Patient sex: F
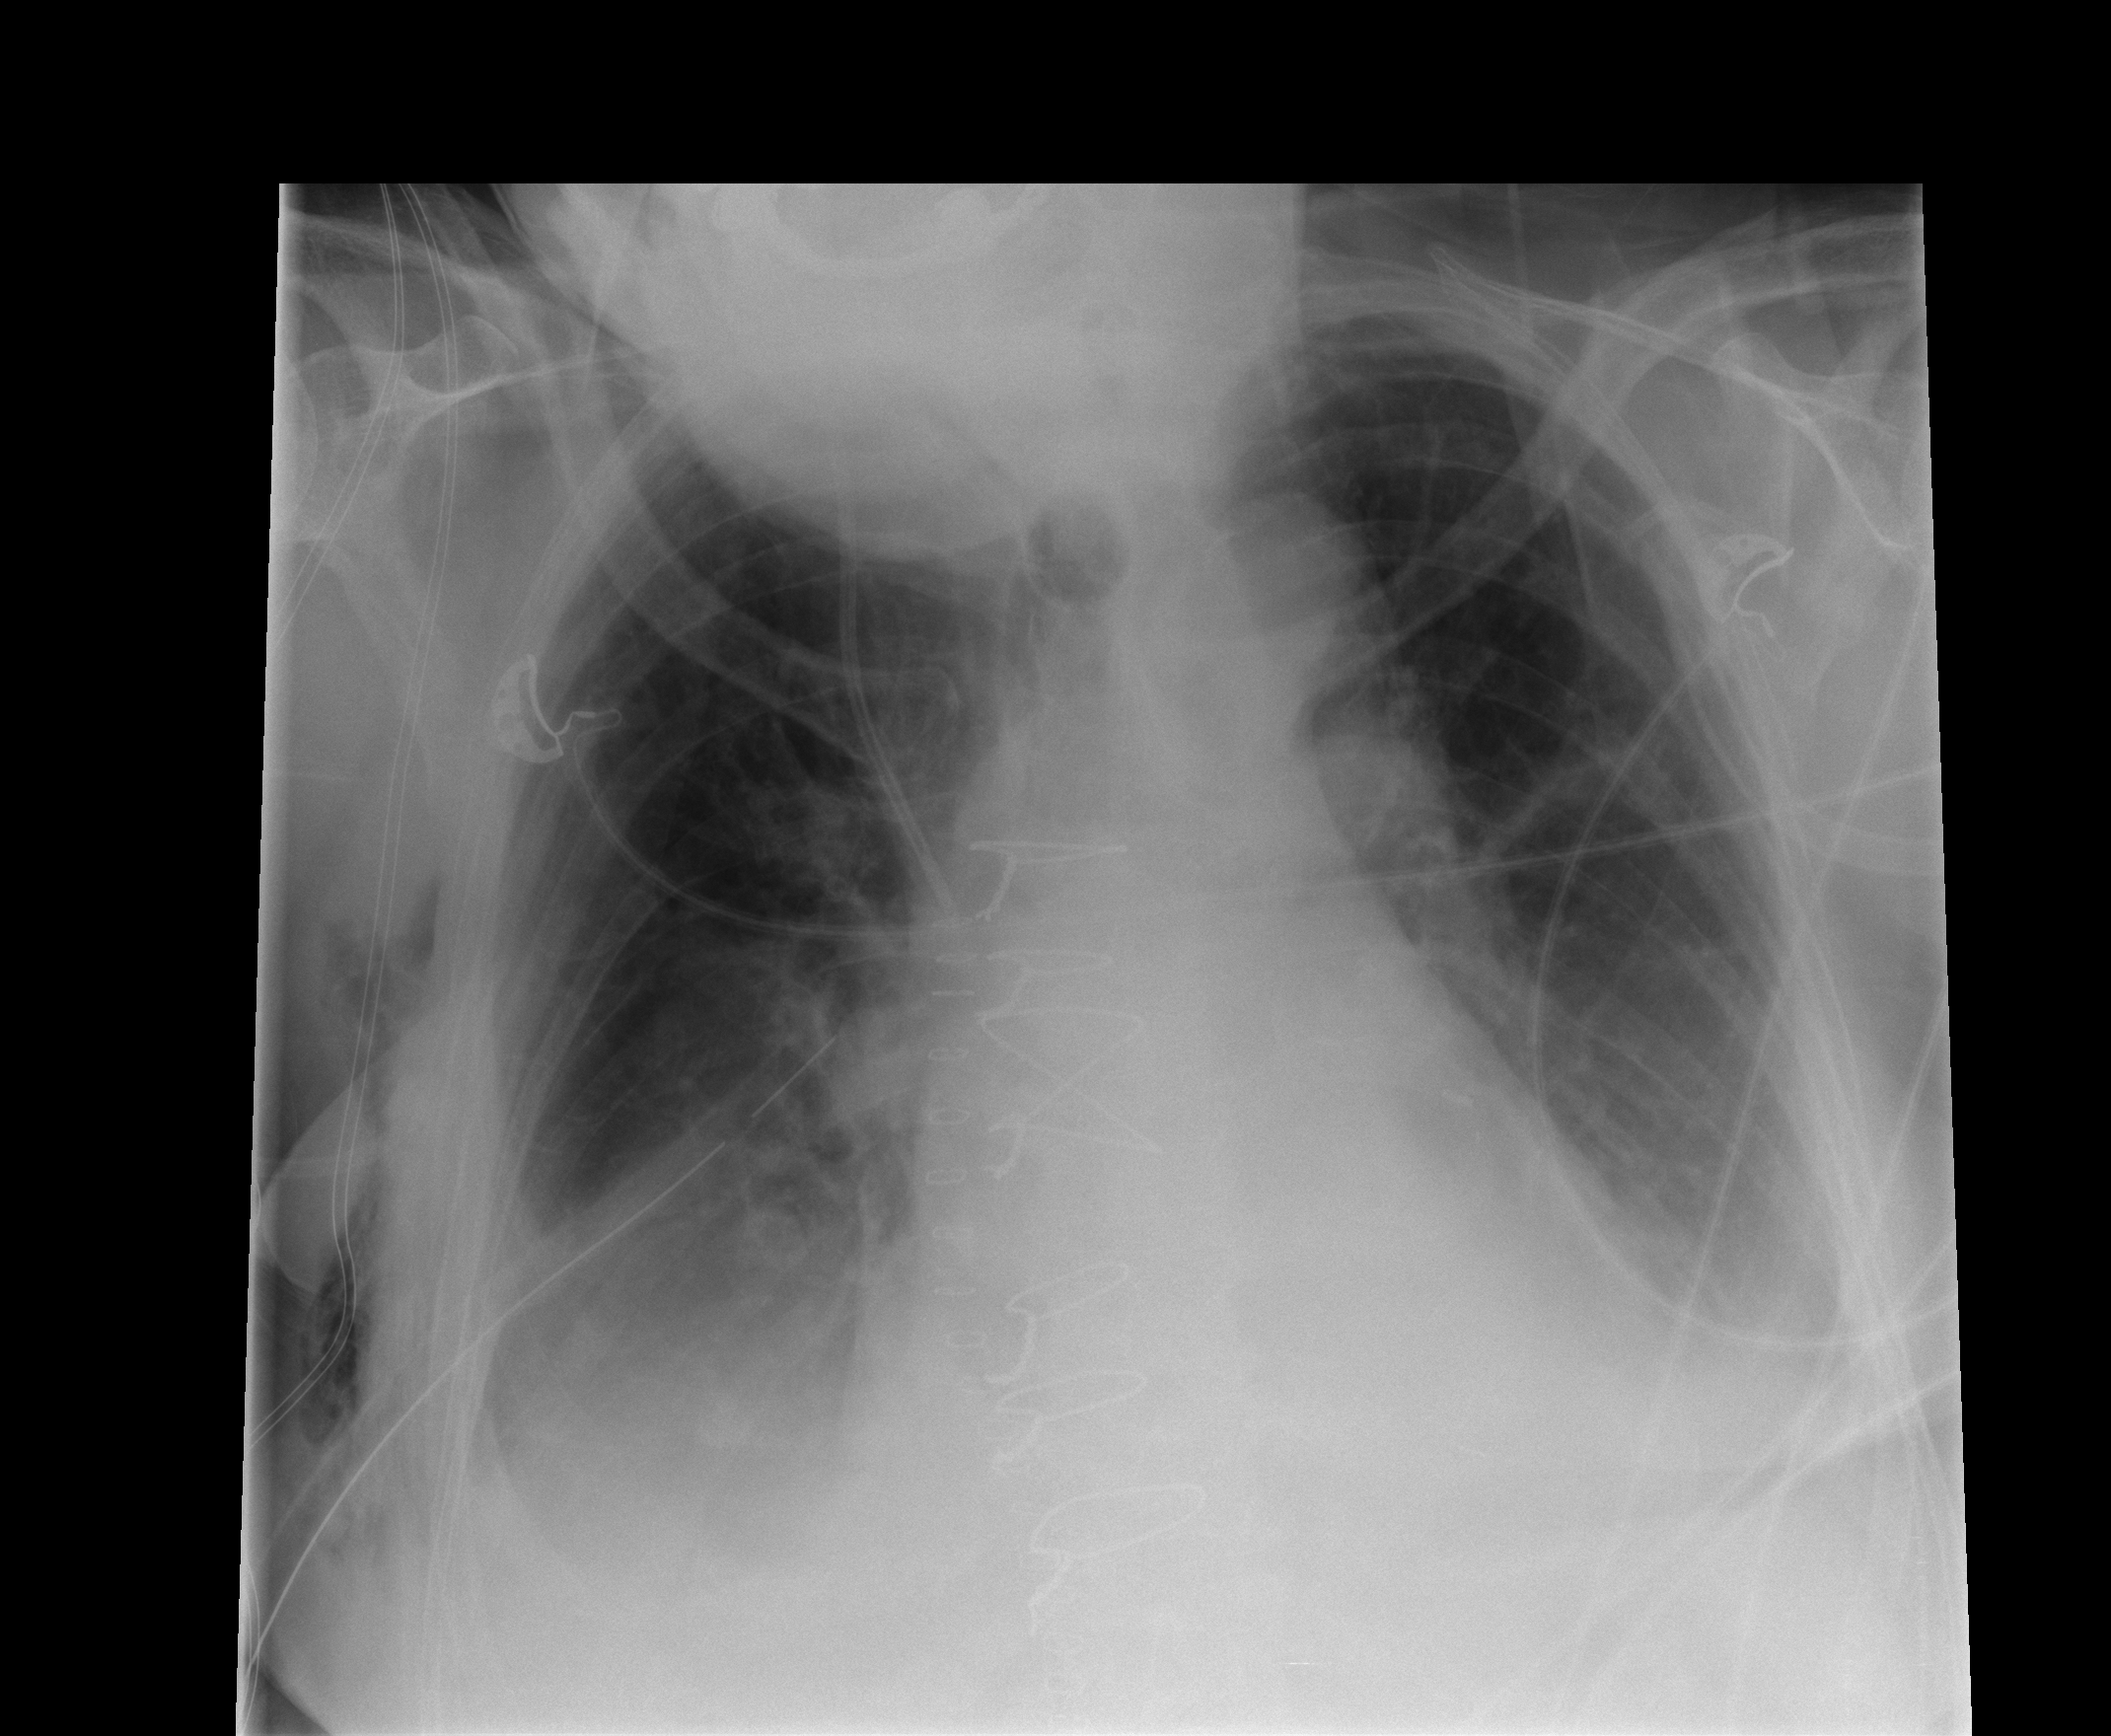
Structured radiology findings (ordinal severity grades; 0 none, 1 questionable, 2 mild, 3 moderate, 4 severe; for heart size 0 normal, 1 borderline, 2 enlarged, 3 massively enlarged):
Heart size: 2
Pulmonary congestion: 2
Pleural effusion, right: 3
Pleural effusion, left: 2
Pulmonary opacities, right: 0
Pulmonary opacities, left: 0
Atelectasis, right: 3
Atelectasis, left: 2